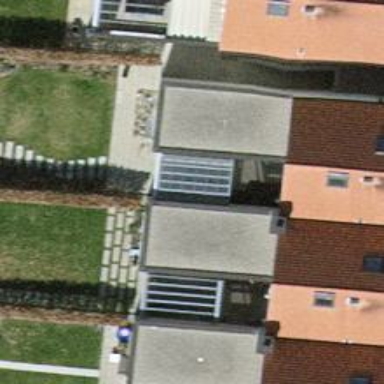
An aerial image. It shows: Terrace building with gabled roof made of tiles.